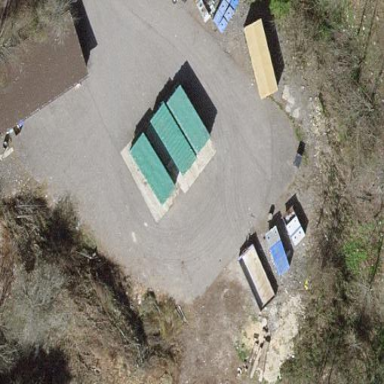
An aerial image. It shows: Recycling center for green waste and scrap metal.